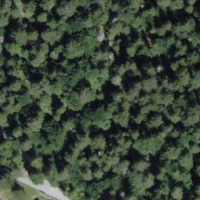
EUNIS habitat code: 43
Species observed at this site:
Saponaria ocymoides
Halictus rubicundus